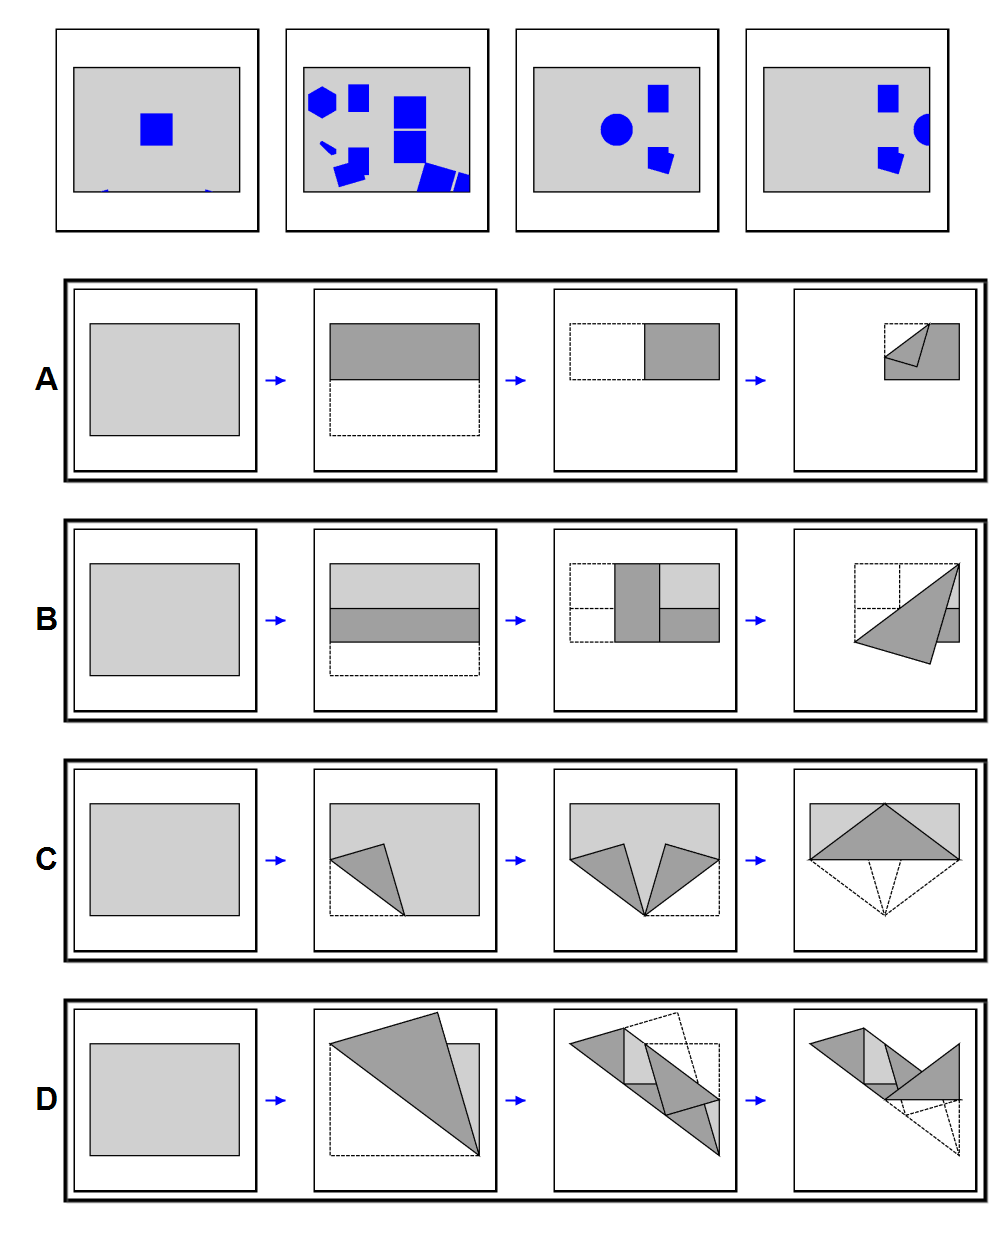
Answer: C